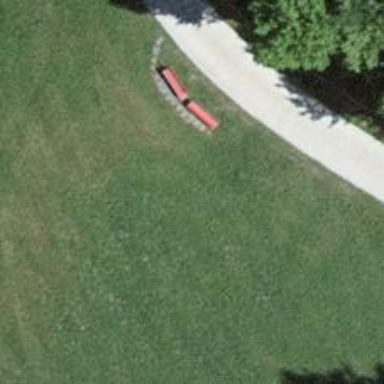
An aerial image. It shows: Bench.